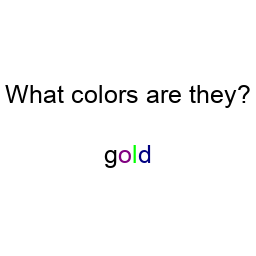
Color: black, purple, lime, navy
Color name shown: gold
Background color: white
Question text color: black